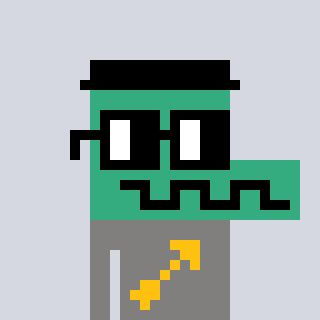
a pixel art character with square black glasses, a crocodile-shaped head and a bluegrey-colored body on a cool background